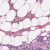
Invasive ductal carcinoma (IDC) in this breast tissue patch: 1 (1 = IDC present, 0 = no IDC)